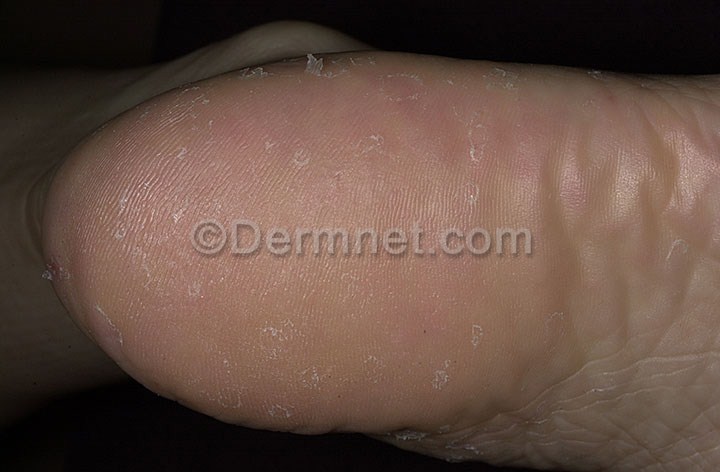
Disease: Eczema Photos